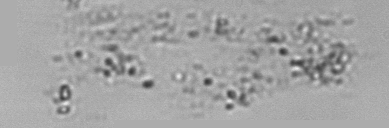
Label: Phaeocystis_debris